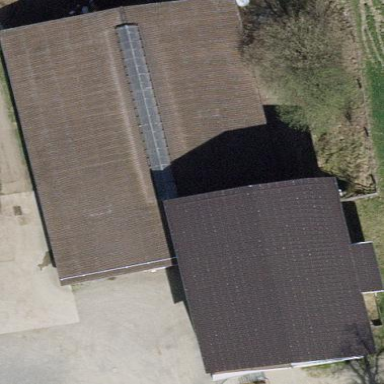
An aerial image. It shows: Building with tiled roof.